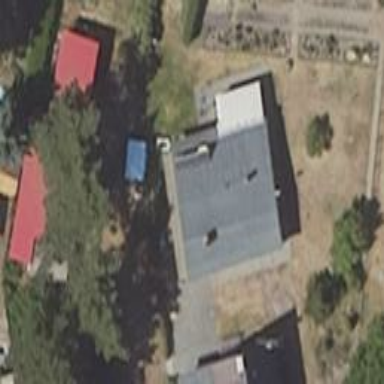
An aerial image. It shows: Simple house.